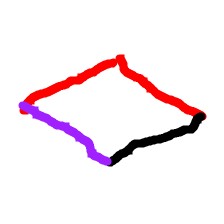
Shape: rhombus